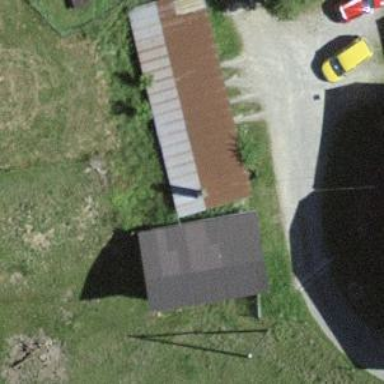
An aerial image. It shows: Garage building.